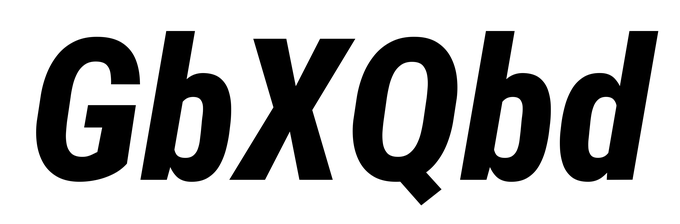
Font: Roboto-Italic_Condensed_ExtraBold_Italic